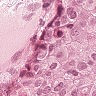
Metastatic tissue present: yes